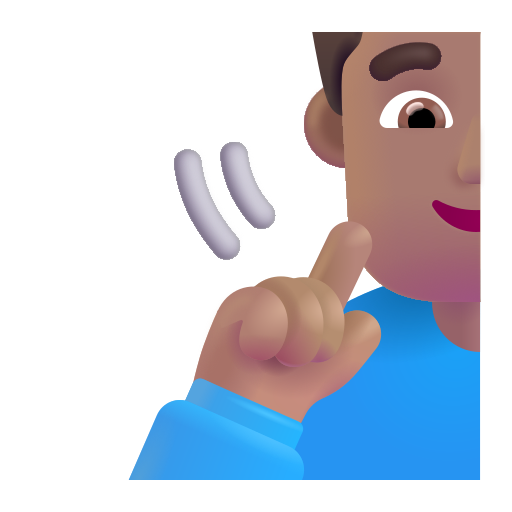
woman deaf color